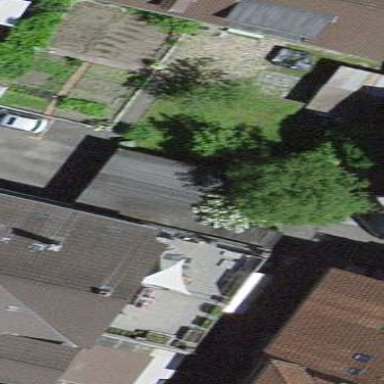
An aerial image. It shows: Garage.